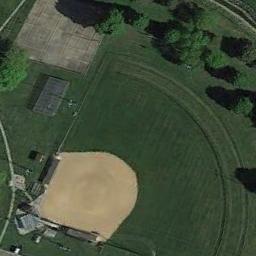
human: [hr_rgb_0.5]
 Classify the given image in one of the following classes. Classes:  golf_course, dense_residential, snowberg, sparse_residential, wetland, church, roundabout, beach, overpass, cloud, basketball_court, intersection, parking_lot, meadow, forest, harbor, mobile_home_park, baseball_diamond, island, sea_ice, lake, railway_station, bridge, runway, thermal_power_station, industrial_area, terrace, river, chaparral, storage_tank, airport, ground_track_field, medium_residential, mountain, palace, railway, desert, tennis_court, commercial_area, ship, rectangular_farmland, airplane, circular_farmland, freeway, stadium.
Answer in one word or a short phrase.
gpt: baseball_diamond